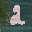
Label: 2